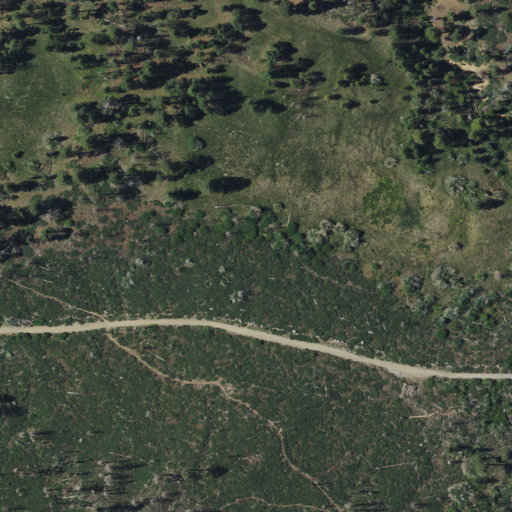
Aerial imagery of plain(s) in California named Horse Meadows containing shrub and open development